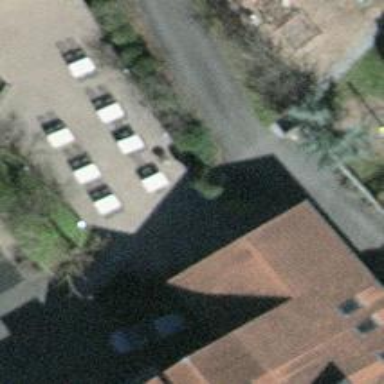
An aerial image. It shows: Paved steps.